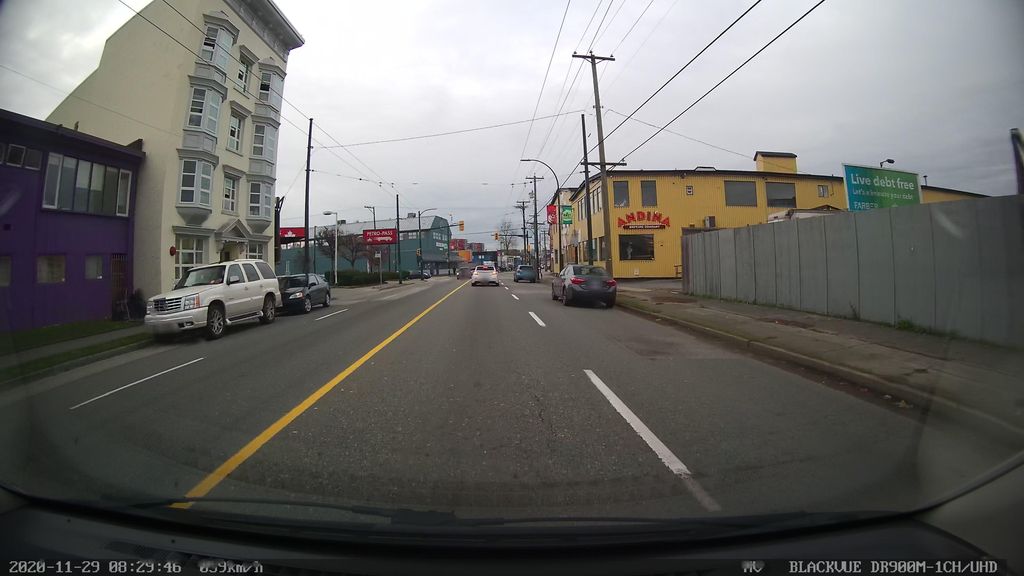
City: vancouver